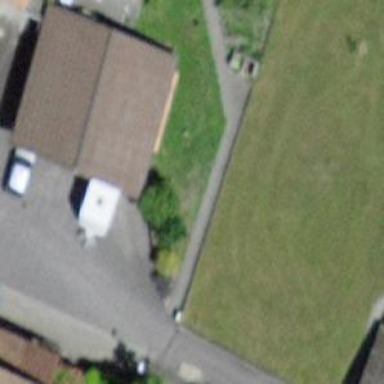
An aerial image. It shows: Garage building.